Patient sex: M
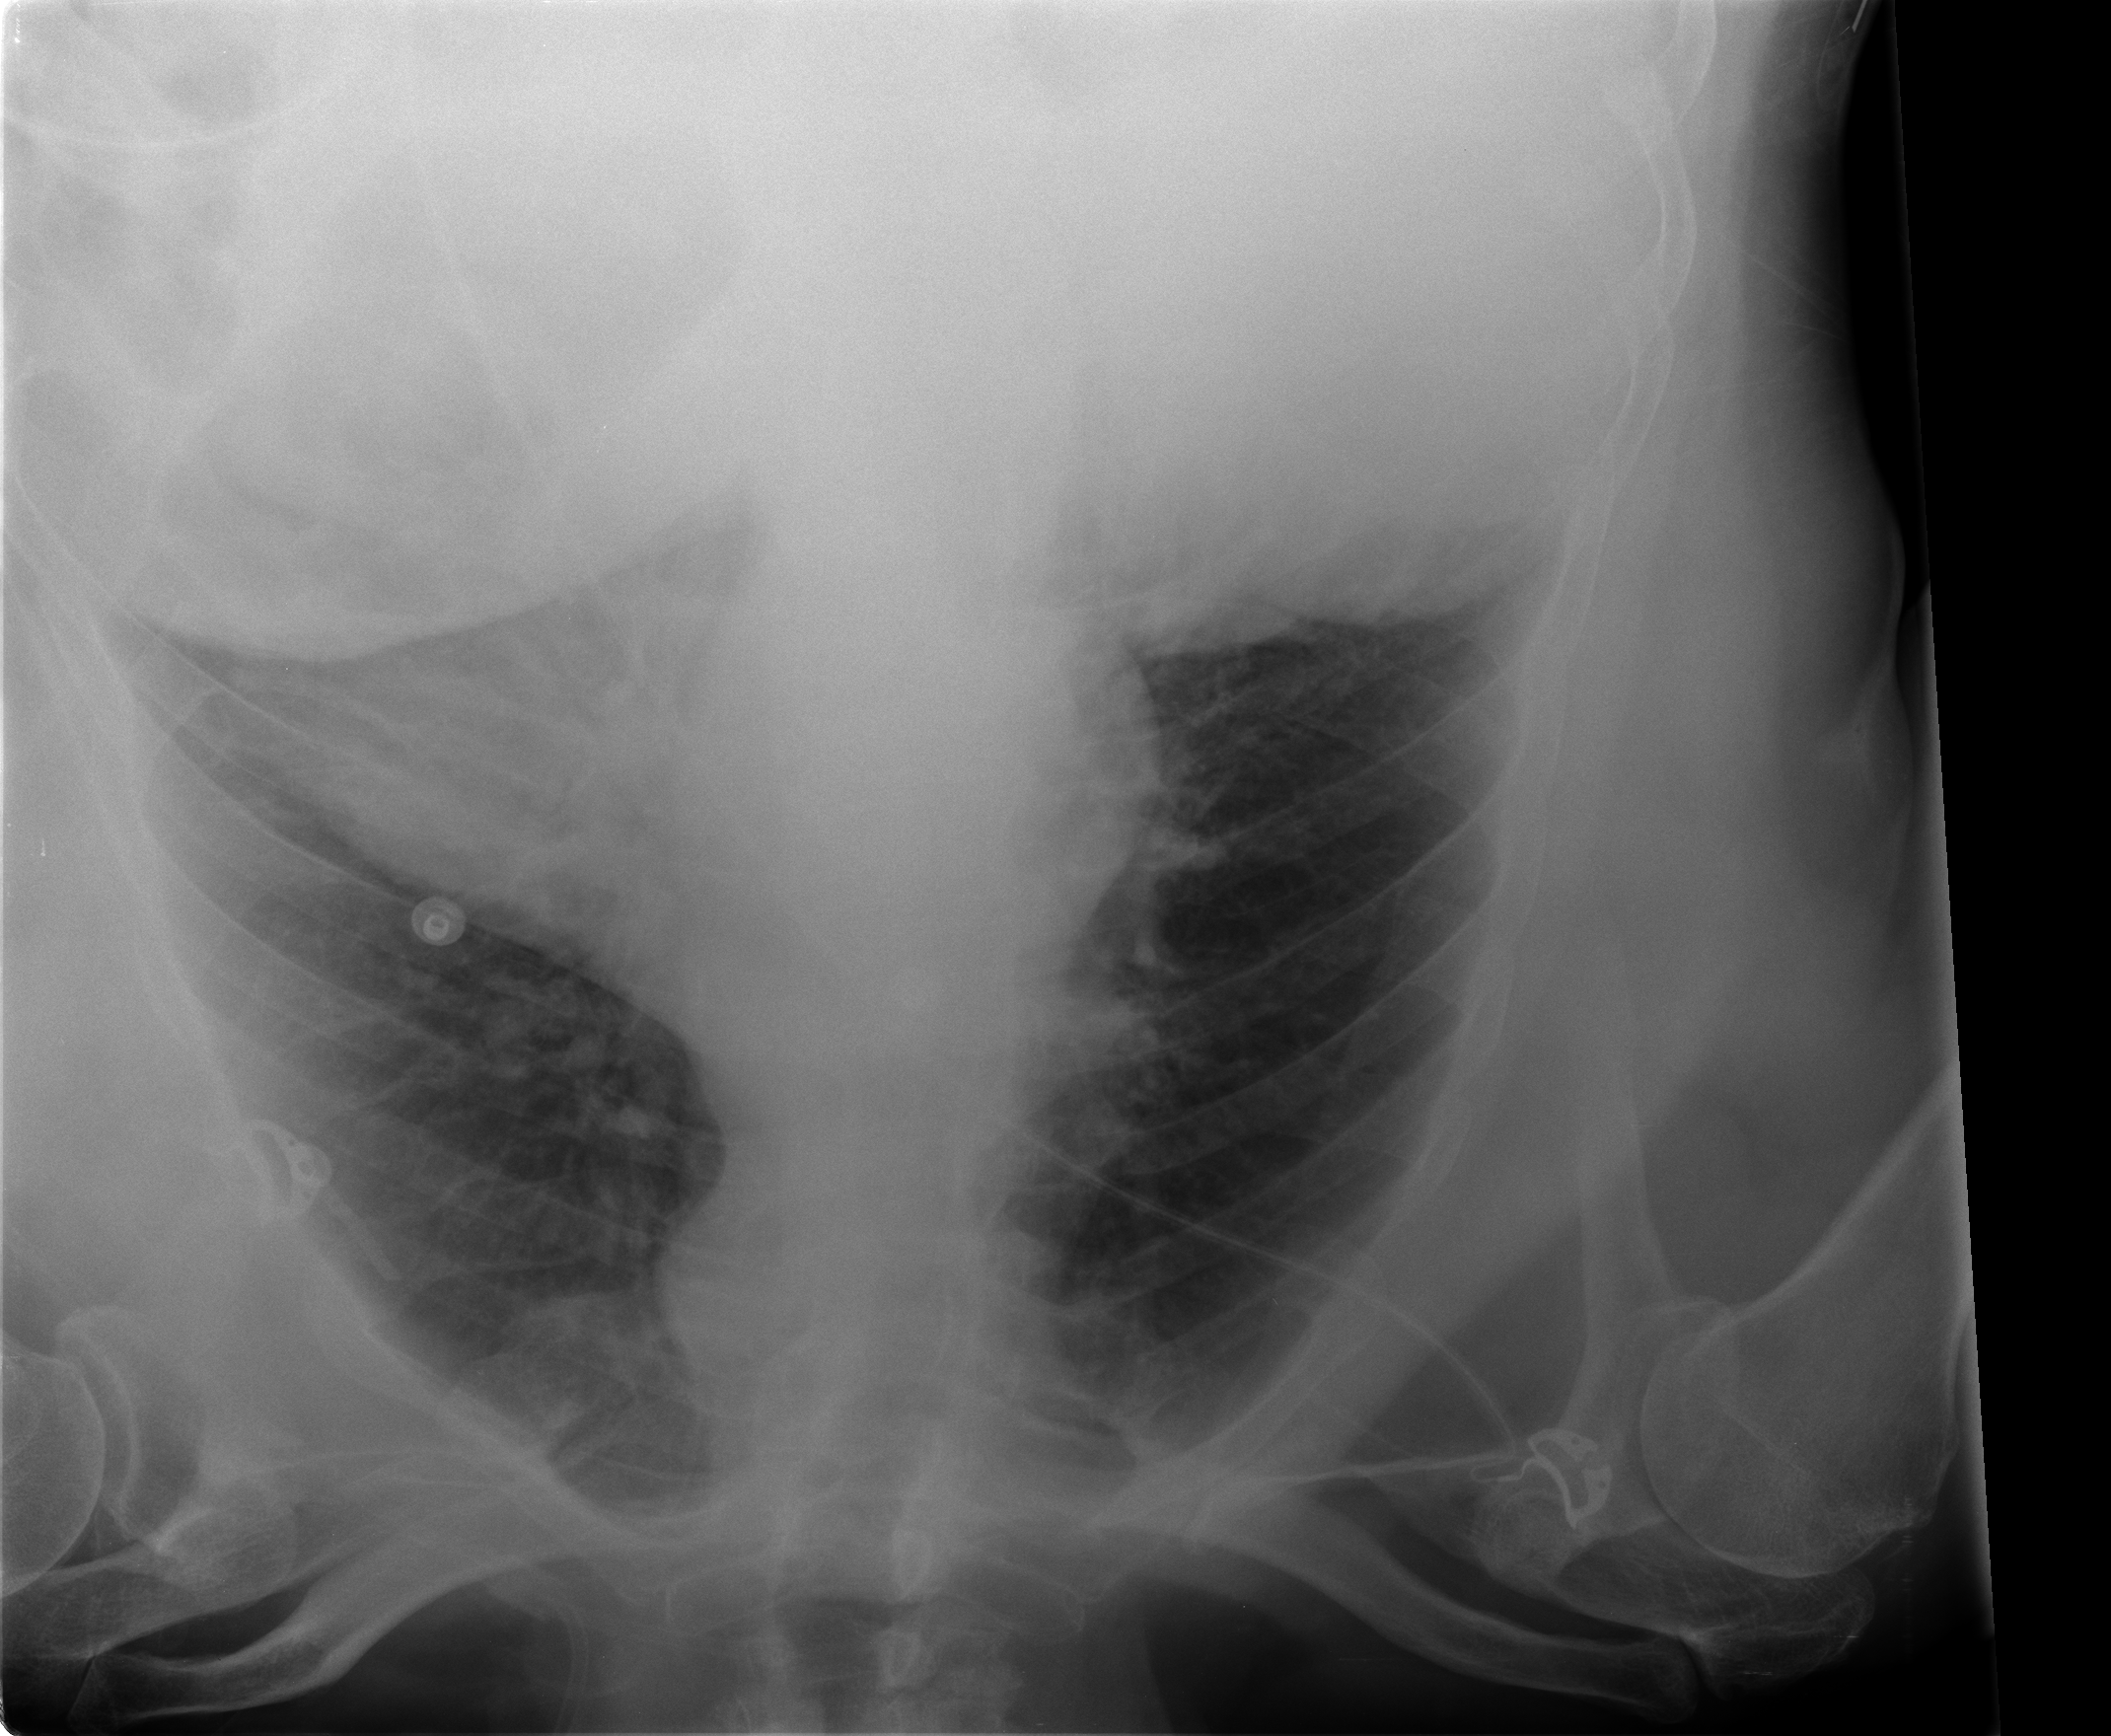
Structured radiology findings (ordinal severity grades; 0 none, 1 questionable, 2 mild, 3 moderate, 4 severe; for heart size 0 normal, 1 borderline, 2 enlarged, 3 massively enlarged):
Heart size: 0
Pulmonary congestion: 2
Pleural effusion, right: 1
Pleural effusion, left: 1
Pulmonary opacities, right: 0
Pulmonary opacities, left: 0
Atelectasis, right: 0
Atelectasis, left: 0